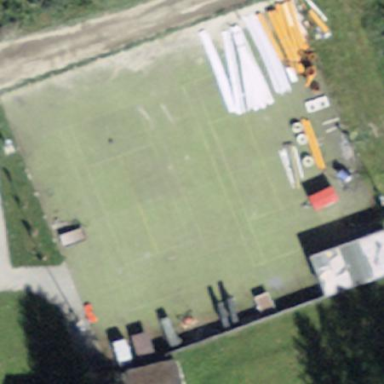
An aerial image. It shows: Tennis pitch with grass surface for leisure activities.